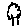
Label: tree